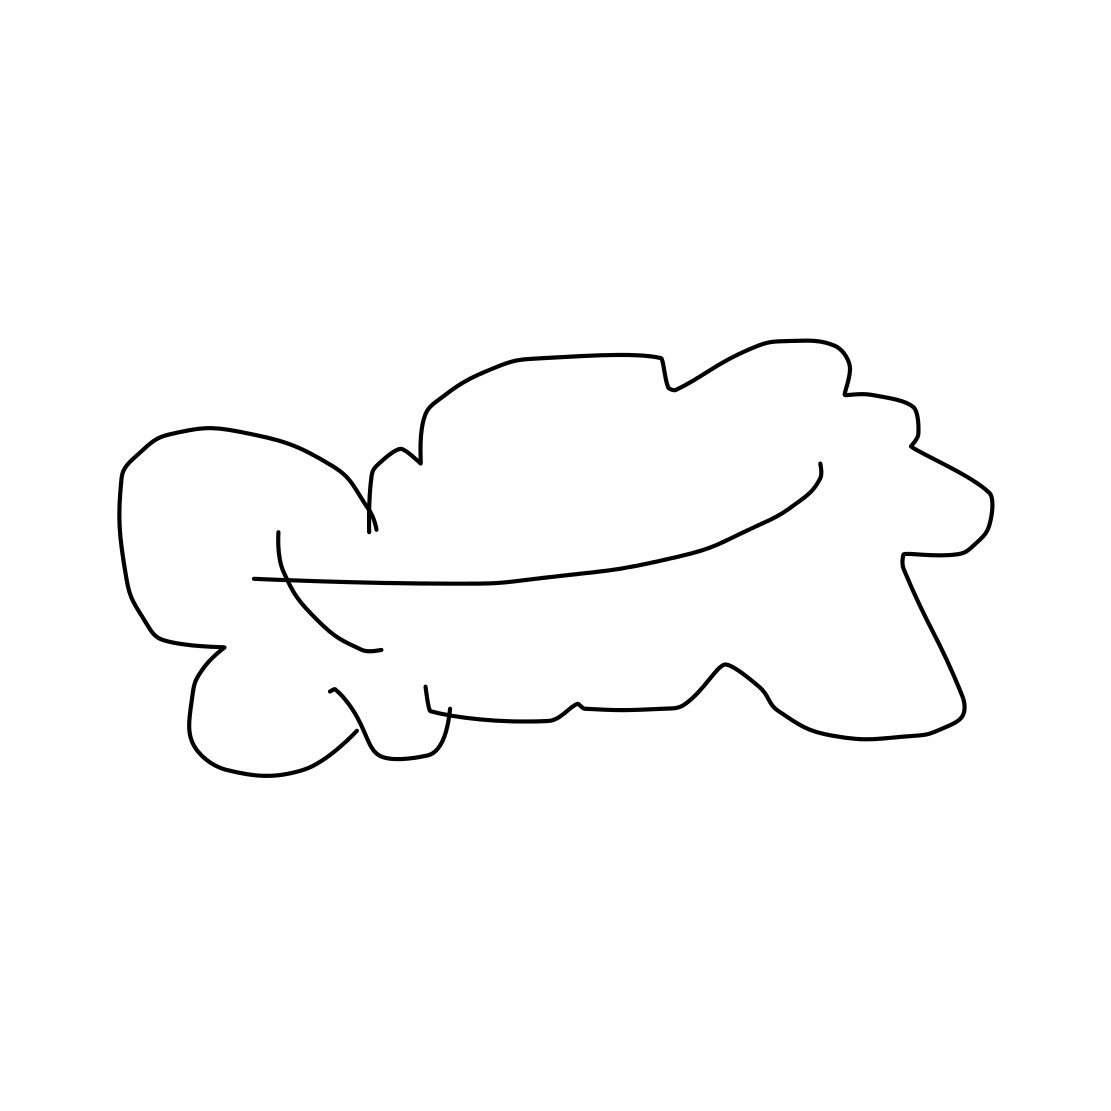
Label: cloud